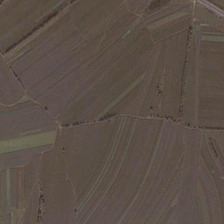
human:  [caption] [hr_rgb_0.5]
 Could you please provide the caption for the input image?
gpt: near the road  there is a farmland with brown and green stripes .

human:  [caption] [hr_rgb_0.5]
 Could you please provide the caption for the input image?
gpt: it is a farmland most of which is bare brown soil .

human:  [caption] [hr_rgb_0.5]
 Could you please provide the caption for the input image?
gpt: there is a piece of brown farmland which has different kinds of texture .

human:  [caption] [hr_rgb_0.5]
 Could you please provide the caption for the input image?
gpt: there is a piece of brown farmland which has different kinds of texture .

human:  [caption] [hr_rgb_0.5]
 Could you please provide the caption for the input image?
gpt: some pieces of farmlands are together .